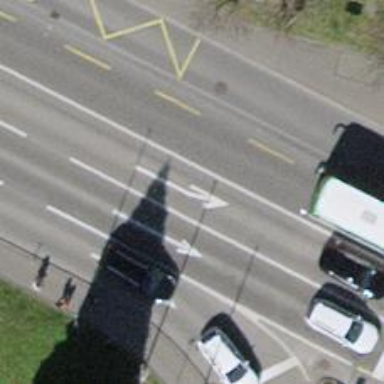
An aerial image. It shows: Secondary road with asphalt surface. There is separate sidewalk and cycle lane. The cycle lane is marked as advisory.